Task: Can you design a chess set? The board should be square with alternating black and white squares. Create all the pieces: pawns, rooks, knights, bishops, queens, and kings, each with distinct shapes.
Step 1261:
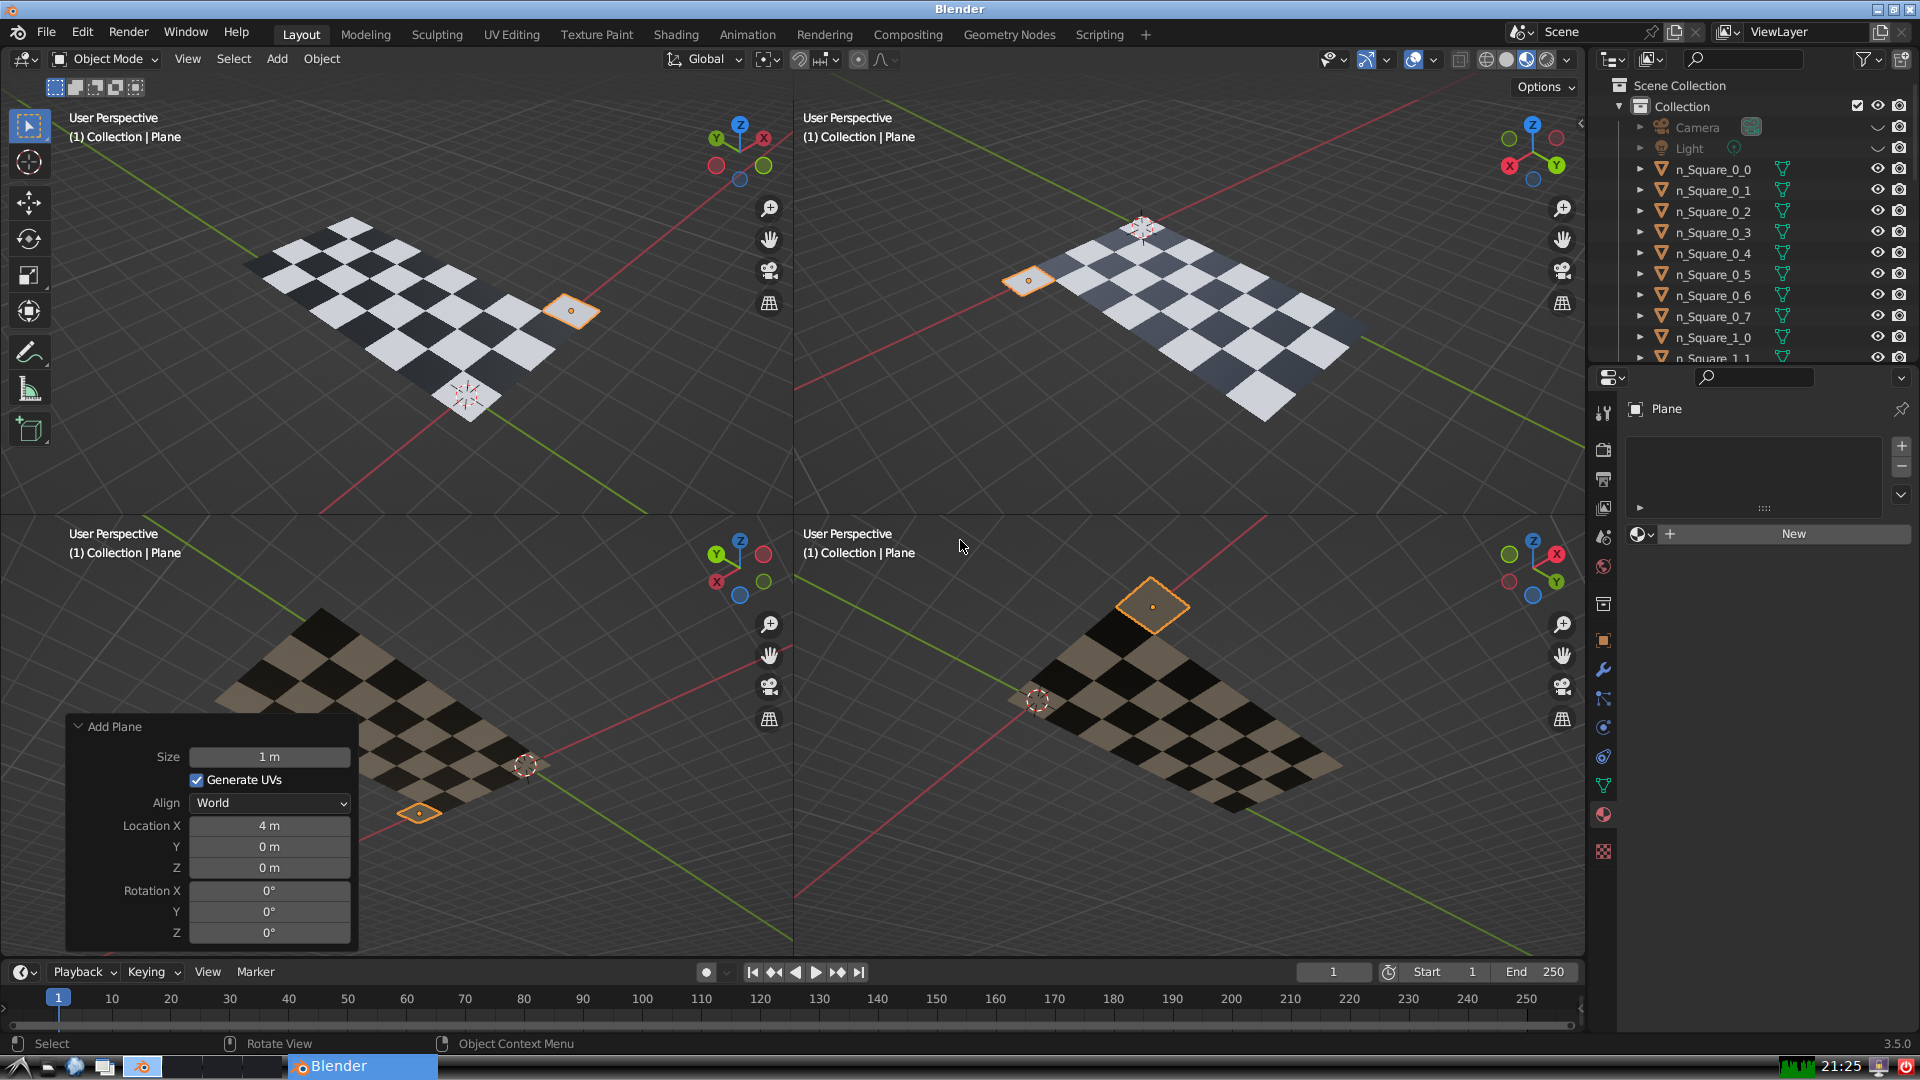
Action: {"key_press": ['Ctrl, Home']}